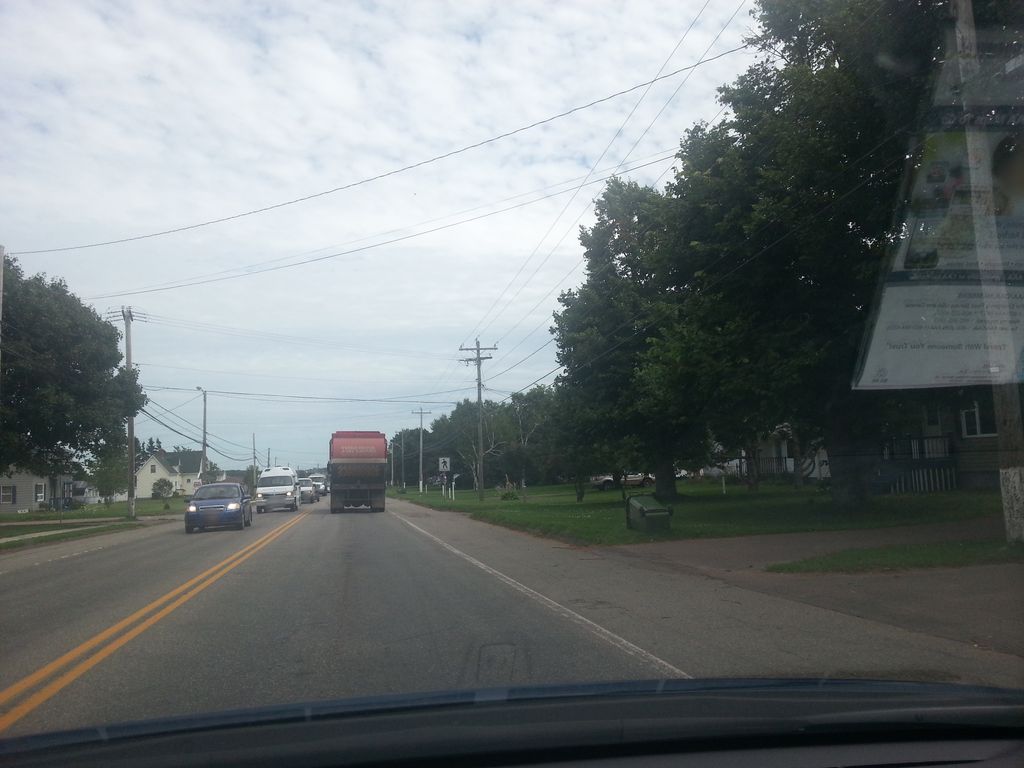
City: charlottetown